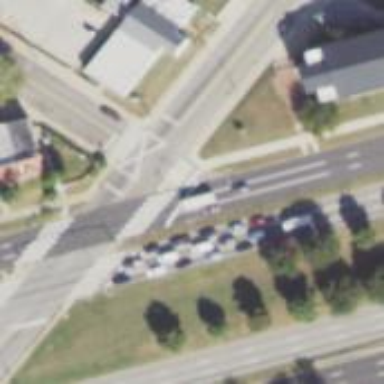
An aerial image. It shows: Zebra crossing on the road.